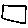
Label: square